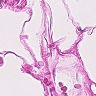
Metastatic tissue present: no